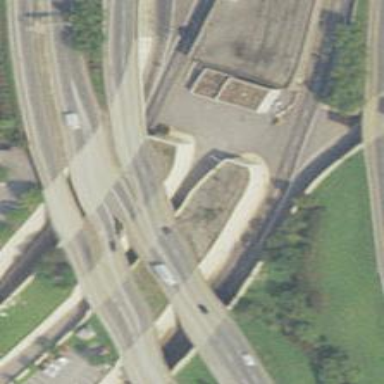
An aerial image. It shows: Asphalt motorway link.